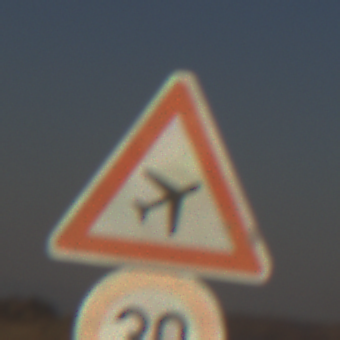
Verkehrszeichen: FlugbetriebLinks
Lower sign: Geschwindigkeit30
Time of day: MorningAfternoon
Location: Outdoor (Nature)
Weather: Clear
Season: NotSpecified
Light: Natural